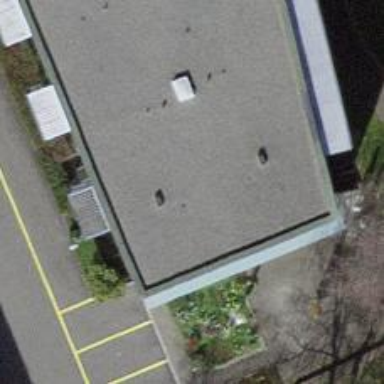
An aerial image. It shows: Restaurant.